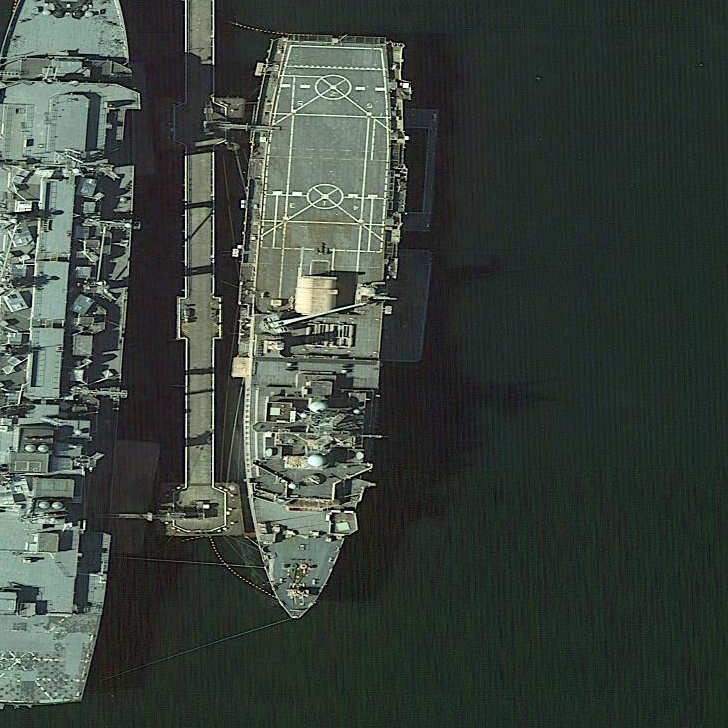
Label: combat